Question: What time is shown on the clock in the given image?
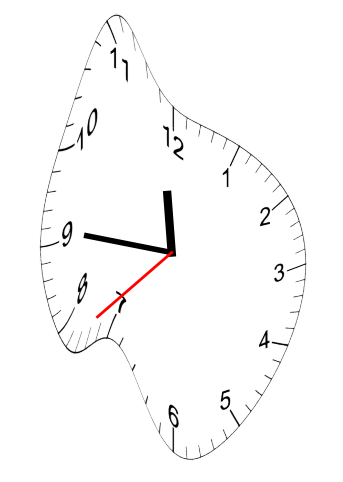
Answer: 11:45:38